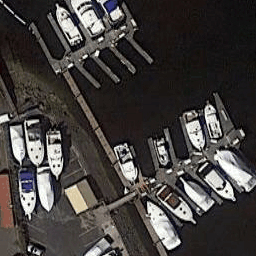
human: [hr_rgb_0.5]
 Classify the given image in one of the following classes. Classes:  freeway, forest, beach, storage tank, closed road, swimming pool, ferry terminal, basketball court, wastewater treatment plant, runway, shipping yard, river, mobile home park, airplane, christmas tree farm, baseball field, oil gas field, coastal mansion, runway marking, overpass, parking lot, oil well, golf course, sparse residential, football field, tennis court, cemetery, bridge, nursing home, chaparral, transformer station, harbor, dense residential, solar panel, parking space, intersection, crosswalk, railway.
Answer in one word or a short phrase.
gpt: harbor